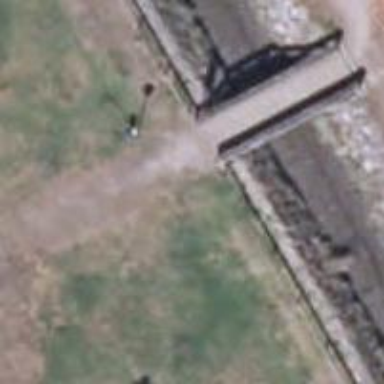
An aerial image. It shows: Footway on bridge.